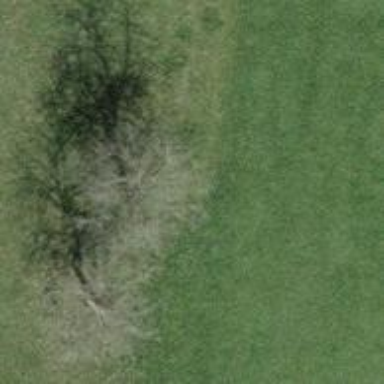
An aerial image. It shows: Beautiful tree in nature.